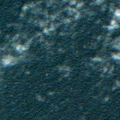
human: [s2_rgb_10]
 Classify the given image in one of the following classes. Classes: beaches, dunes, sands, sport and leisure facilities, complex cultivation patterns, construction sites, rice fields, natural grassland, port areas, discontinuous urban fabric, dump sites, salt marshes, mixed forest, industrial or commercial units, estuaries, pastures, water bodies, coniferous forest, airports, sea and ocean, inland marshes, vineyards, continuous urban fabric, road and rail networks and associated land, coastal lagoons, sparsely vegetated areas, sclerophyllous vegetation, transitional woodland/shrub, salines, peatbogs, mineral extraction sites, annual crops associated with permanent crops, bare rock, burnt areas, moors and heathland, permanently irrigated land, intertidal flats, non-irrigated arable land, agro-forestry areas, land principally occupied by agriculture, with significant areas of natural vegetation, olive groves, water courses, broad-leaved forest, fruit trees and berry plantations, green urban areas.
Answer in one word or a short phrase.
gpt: sea and ocean